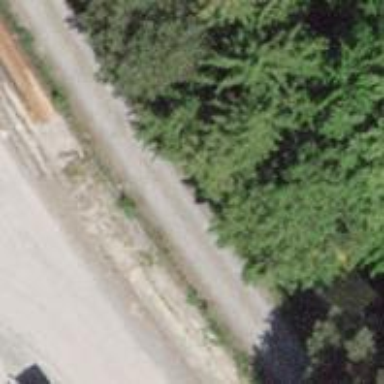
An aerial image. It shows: Unpaved track with grade2 tracktype.